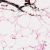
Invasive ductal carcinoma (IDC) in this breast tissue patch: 0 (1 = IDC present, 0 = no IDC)